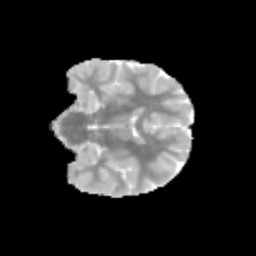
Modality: MD
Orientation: coronal
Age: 12
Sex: female
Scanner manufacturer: siemens
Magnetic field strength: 3 T
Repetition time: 3.8 s
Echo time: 0.07 s